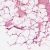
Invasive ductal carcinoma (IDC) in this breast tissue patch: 0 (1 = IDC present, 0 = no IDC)